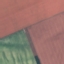
Land use / land cover: AnnualCrop